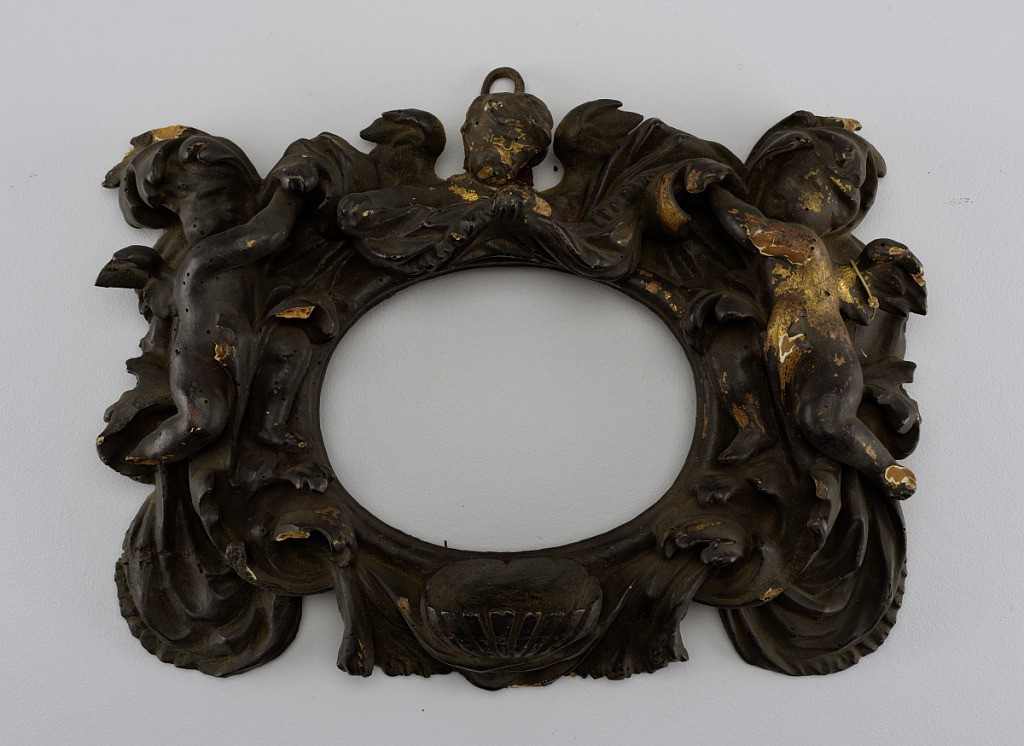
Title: Frame
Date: ca. 1660
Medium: wood, carved, gilded, painted
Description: A horizontally ovoidal opening is in the center. Laterally rise two acanthus leaves upon which two angels sit who together with a third one at the top support a cloth, the lower end of which is at the bottom. A shell is in front of it and of the moulded inner frame below in the center. Reverse: outlined design; pen, ink.